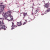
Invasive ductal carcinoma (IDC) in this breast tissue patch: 0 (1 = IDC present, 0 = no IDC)